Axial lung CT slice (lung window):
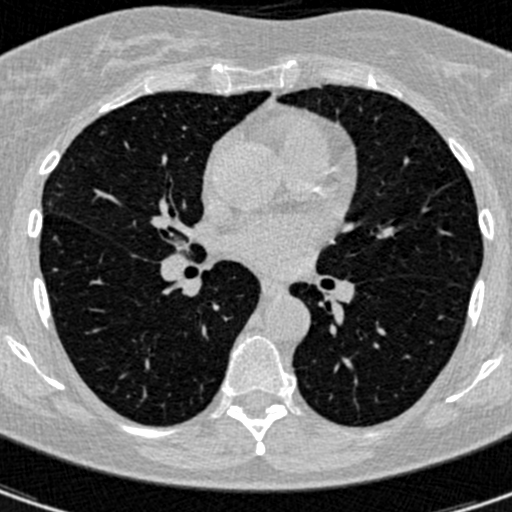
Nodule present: no